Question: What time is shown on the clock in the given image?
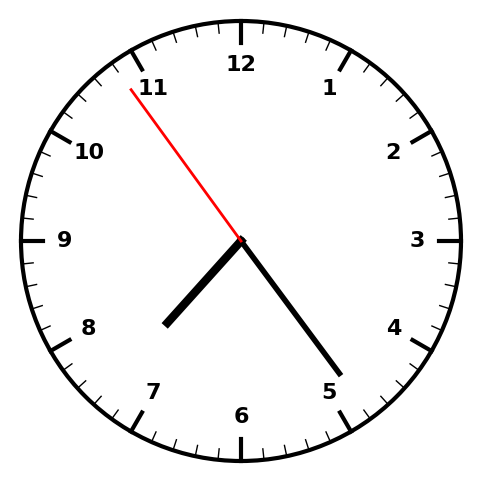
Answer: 07:23:54